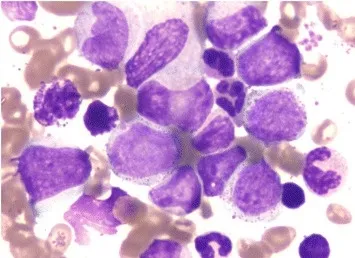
Image of bone marrow aspiration (400x) showing hypercellularity with elevated level of myeloblasts, eosinophils, and basophils.
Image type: pathology (giemsa)